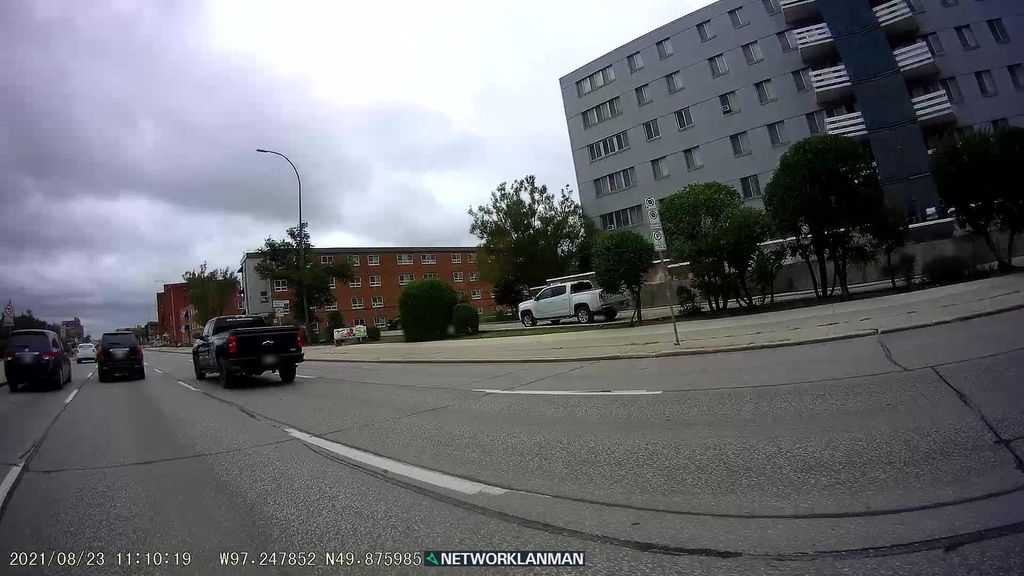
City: winnipeg